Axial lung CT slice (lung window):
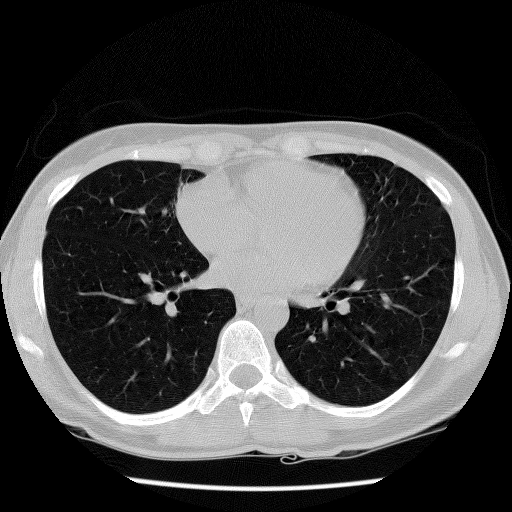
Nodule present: no